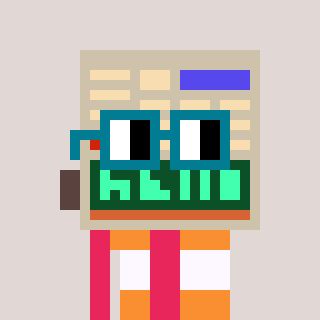
a pixel art character with square dark green glasses, a calculator-shaped head and a redpinkish-colored body on a warm background